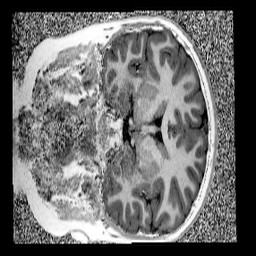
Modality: UNIT1
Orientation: coronal
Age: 10
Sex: male
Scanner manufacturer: siemens
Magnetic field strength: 3 T
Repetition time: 4 s
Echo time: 0.00299 s